Question: The text between the option tags in a select box is not rendering correctly when open in my Chrome Version 37.0.2062.120.
See attached screenshot for a clear illustration of the issue.
When I select an option and focus away from the box the correct option is selected and renders correctly when the select box is closed.
I've tested the same in Canary 39.0.2161.0 and FF and it renders correctly without being distorted.
I've not seen anything like is before.
Anything to do with Chrome's recent font rendering update?
Any help is much appreciated.!
Link to page, form is at the bottom: <URL>
UPDATE: A fix that worked for me was to move the position of the SVG font down the @font-face stack to the bottom.

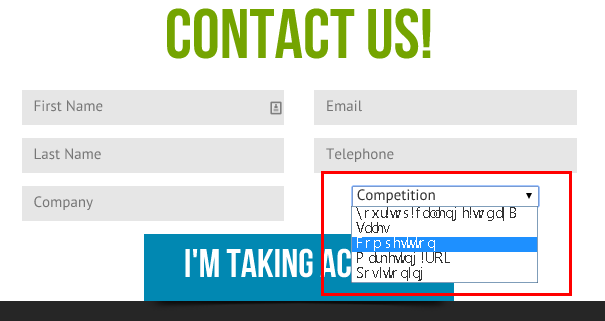
Answer: I have had this before. Use a standard (i.e. non web) font for your selects. I don't know why web fonts cause a problem...but they do.
See also <URL>.